Field crop: maize
Growth stage: 2
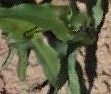
Species: maize